Question: How do you make a menu like in Cut the Rope game. Image below:

I am able to make three images slide horizontally but failed to make it as a button.
Though I don't need it to be fancy as the game's, but just a simple button.
Do I need to stack three different Views with its respective buttons inside UIScrollView? I am leaning towards doing it programmatically though.
Code: <URL>
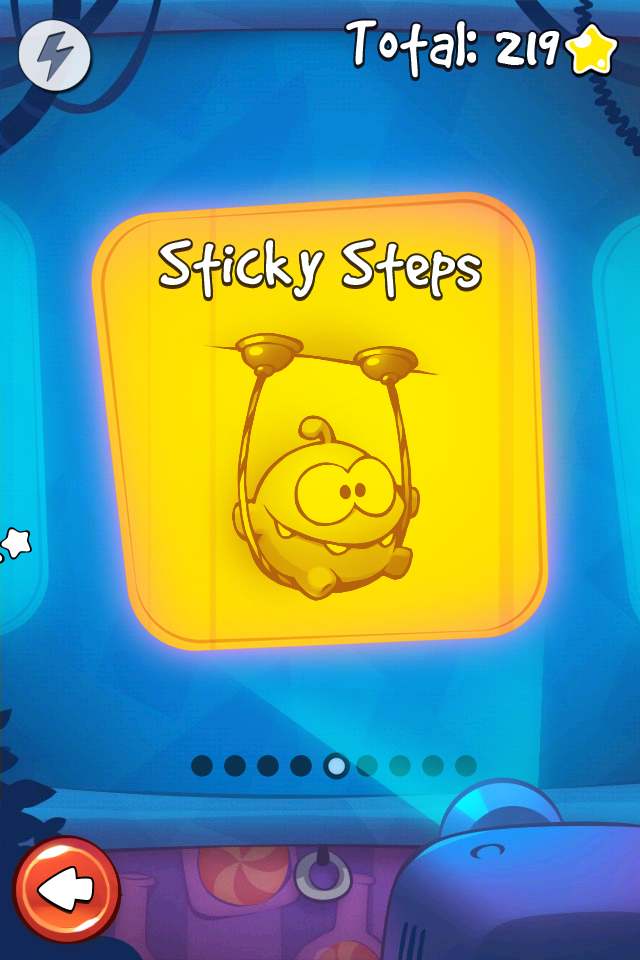
Answer: Its actually a 'UIScrollView' which containing 'UIButton' of custom type & has image on that. Below that is 'UIPageIndicator'.
You can create it as below, althouh also search for
- 'UIButton'
In your view controller,
In 'viewDidLoad', in scrollView add the buttons.
'''
UIScrollView *scrollView = // initalize & set frame as per ur req
scrollView.userInteractionEnabled = YES;
scrollView.pagingEnabled = YES;
float x = 0.0;
float y = 0.0, width = 320.0;
float height;
for (int j = 0; j <= numberofpagesYouwant; j++)
{
CGRect frame;
UIButton *button = // Create a button at here;
frame = CGRectMake(x, y, width, height); // Use this as your button frame
[scrollView addSubview:button];
[button release];
x = x + width;
}
scrollView.contentSize = CGSizeMake(numberOfPagesYouHave * 320, heightOfYourScrollView);
}
-(void)scrollViewDidEndDecelerating:(UIScrollView *)scrollView
{
CGFloat pageWidth = self.scrollView.frame.size.width;
int page = floor((self.scrollView.contentOffset.x - pageWidth / 2) / pageWidth) + 1;
if(page != activityIndicator.currentPage)
{
NSLog(@"now page change:%d",page);
[self changePageIndicator:page];
}
}
-(void)changePageIndicator:(int)index
{
activityIndicator.currentPage = index;
}
- (void)setNumberOfPages:(int)numPages1
{
activityIndicator.numberOfPages = numPages1;
}
'''